Question: I just can't understand all this [Association] stuff even after reading online documentation. I have this database

How can I make one-to-one relationship in devExpress XAF (c#)? For example, Ochered'-ServId to Uslugi - Id? What shall I add?
This is my code
Slass Queue is "Ochered'"
'''
[DefaultClassOptions, ObjectCaptionFormat("{0:ClientNumber}"), DefaultProperty("ClientNumber"), XafDisplayName("Moia ochered'"), ImageName("BO_List")]
public class Queue : BaseObject
{
public Queue(Session session) : base(session) { }
private String _ClientStatus;
[Size(50)]
[XafDisplayNameAttribute("Status")]
public String ClientStatus
{
get { return _ClientStatus; }
set { SetPropertyValue("ClientStatus", ref _ClientStatus, value); }
}
private int _ServId;
[XafDisplayNameAttribute("Id")]
public int ServId
{
get { return _ServIdr; }
set { SetPropertyValue("ServId", ref _ServId, value); }
}
private int _ClientNumber;
[XafDisplayNameAttribute("Nomer v ocheredi")]
public int ClientNumber
{
get { return _ClientNumber; }
set { SetPropertyValue("ClientNumber", ref _ClientNumber, value); }
}
private DateTime _GetDate;
[XafDisplayNameAttribute("Data")]
public DateTime GetDate
{
get { return _GetDate; }
set { SetPropertyValue("GetDate", ref _GetDate, value);}
}
}
'''
Services is "Uslugi"
'''
//Uslugi
public class Services : BaseObject
{
public Services(Session session) : base(session) { }
private String _Name;
[Size(SizeAttribute.Unlimited)]
public String Name
{
get { return _Name; }
set { SetPropertyValue("Name", ref _Name, value); }
}
}
'''
Thank you
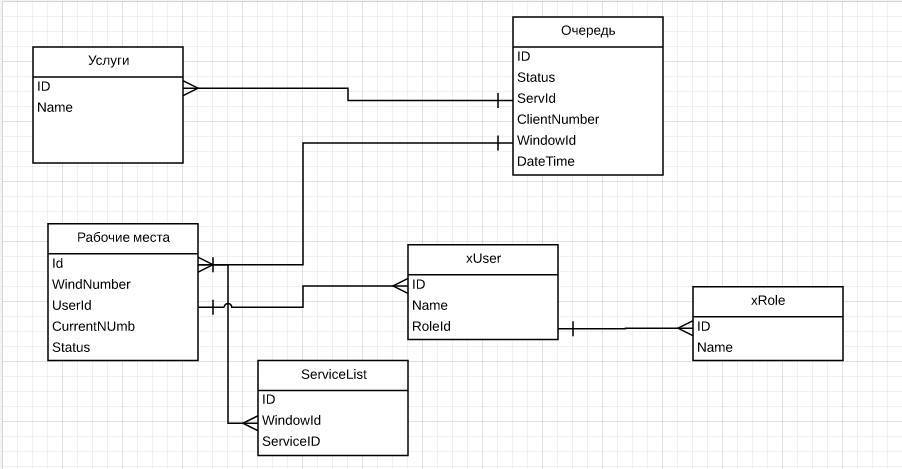
Answer: The way you define the relationship between objects depends on you business logic requirements. The One-to-One relationship is described here in the documentation: <URL>. However, there are two points you need to take into account:
- -
To decide which type of association you need, you have to answer to a question "how will you display data to end users?".
- If you want to display the service name when displaying a queue detail data, change the Queue.ServId property type to Services. This is sufficient.- If it is not a one-to-one relation and there will be multiple queue items associated with a single service, you might want to display a collection of queue items when displaying the service detail data. For this purpose, you need to declare the full association. Besides changing the foreign key property type in the Queue class, you also need to declare a collection property in the Service class. This technique is described in this article: <URL>.- And only in the case when you need to logically restrict users from associating multiple Queue items with a single Service item you will declare the one-to-one association. In this situation, you will need to update your database schema, because the Uslugi table needs a separate column to store the reference to the Ochered' table.